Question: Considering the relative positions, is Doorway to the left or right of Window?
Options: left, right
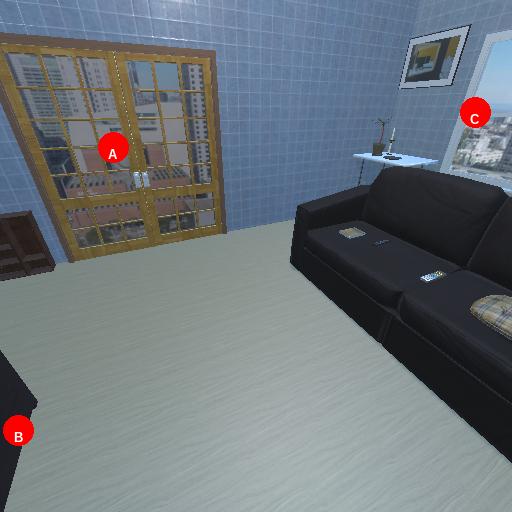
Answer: left